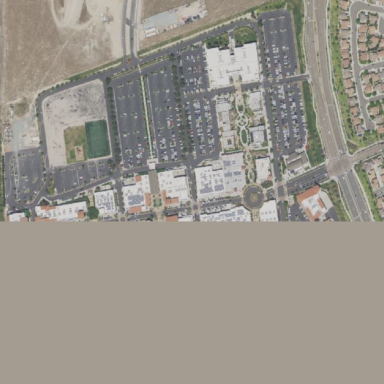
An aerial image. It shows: Mall.